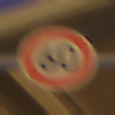
Verkehrszeichen: Geschwindigkeit60
Umgebung: Outdoor, Urban
Tageszeit: Night
Wetter: Clear
Licht: Artificial
Jahreszeit: NotSpecified
Kontrast: HighContrast